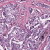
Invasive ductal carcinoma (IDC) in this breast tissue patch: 1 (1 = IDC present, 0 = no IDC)